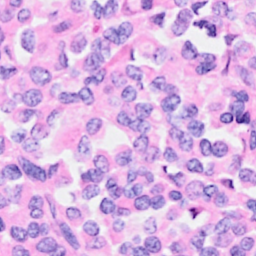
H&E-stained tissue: Breast